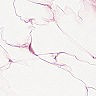
Metastatic tissue present: no